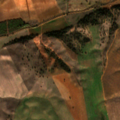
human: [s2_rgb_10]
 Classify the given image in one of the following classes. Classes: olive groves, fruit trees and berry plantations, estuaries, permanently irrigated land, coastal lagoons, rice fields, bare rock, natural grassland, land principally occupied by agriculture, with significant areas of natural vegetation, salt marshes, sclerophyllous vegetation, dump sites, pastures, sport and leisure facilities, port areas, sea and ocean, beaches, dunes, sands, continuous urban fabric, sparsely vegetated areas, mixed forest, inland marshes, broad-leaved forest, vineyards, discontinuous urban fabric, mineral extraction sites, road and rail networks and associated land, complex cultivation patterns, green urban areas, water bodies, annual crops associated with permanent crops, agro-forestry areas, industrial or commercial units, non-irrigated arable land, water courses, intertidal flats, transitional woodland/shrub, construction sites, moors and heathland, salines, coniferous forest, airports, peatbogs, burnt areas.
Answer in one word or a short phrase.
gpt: non-irrigated arable land, permanently irrigated land, olive groves, agro-forestry areas